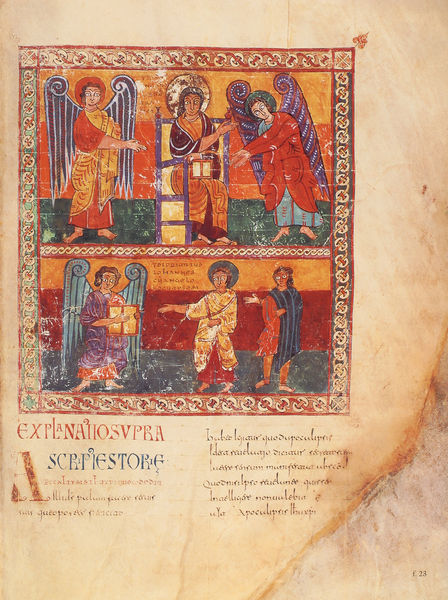
Titel: Beatus-Manuskript
Künstler: Magius
Institution: New York, Pierpont Morgan Library
Schlagwörter: blau, flügel, mann, grün, bunt, weiss, rot, malerei, ornament, bibel, rahmen, bild, gold, engel, farbig, schrift, farben, spalten, rand, thron, buch, seite, illustration, text, buchstaben, initiale, gestik, herrscher, buchseite, heiligenschein, christus, jesus, heilige, jünger, heilig, ornamentik, maria, miniatur, biblisch, szenen, quadrat, ränder, anna, verkündigung, latein, buchillustration, buchmalerei, verkündung, inkunabel, bildfelder, zweiteilung, schfrift, scriptorum, buhmalerei, buchseitem